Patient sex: F
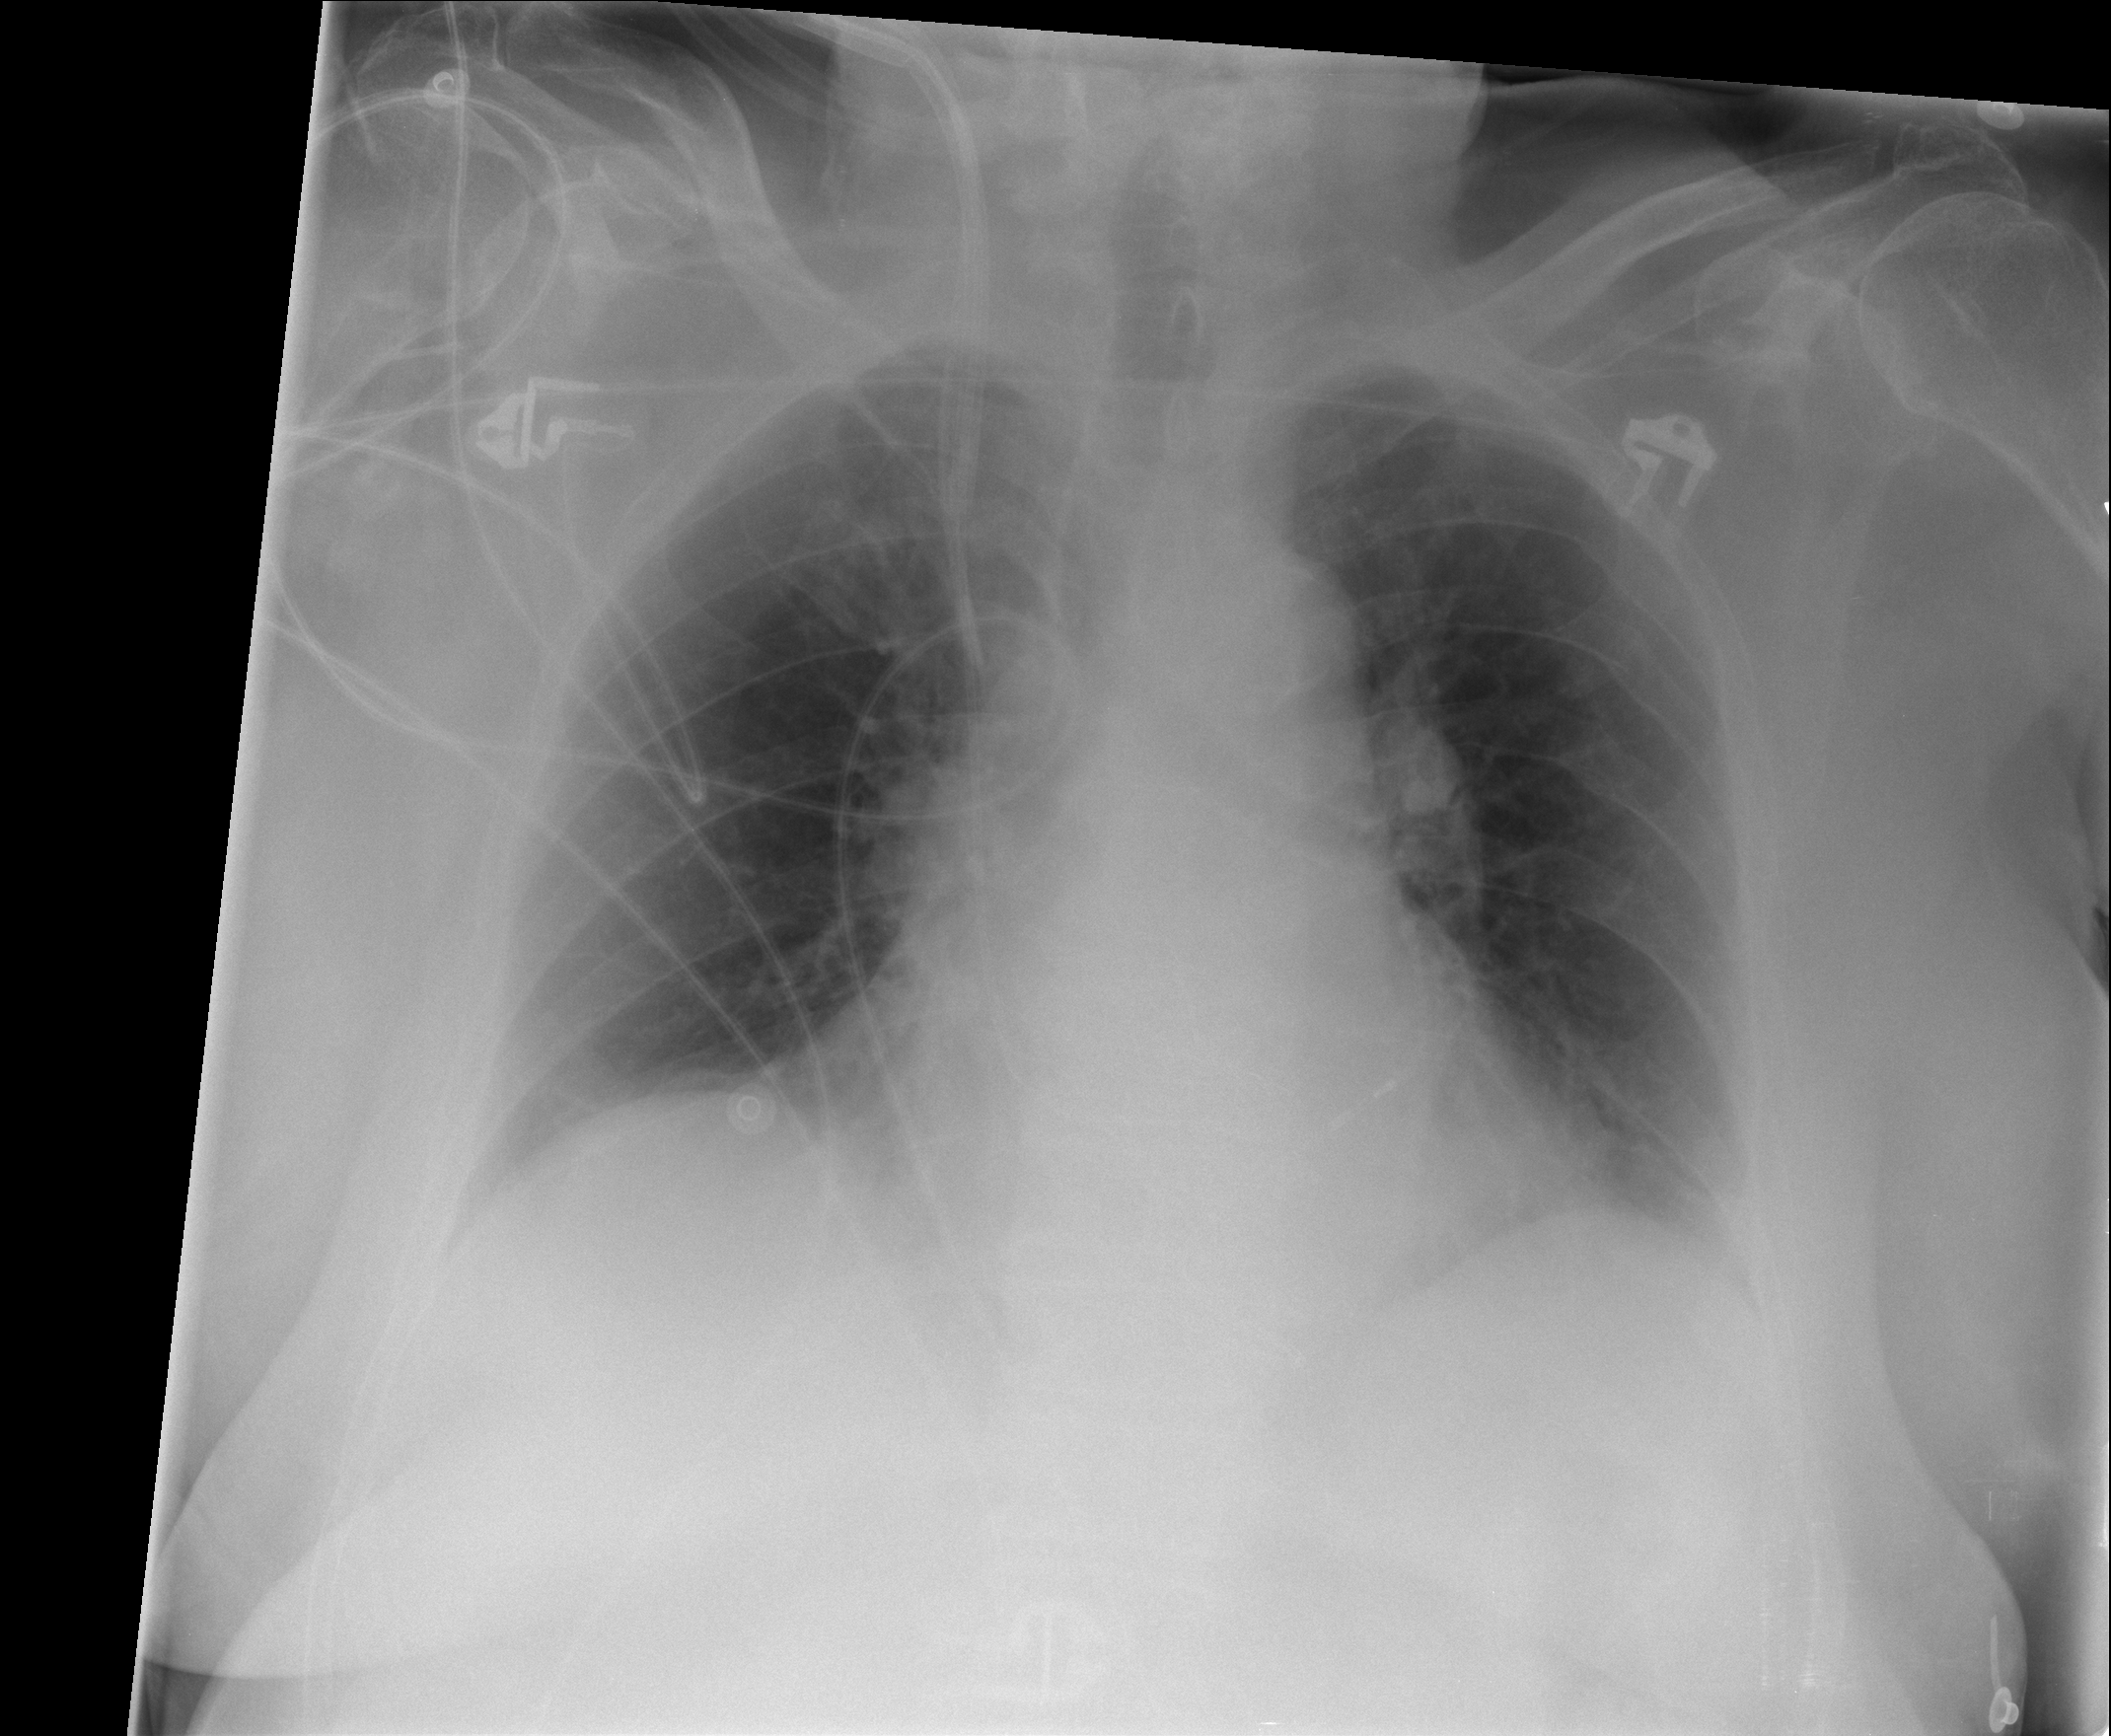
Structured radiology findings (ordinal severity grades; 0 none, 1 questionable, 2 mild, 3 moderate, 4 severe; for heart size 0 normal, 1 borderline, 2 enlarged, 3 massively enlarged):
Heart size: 1
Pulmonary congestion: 2
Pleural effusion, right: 0
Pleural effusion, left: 0
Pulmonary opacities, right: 0
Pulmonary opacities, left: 0
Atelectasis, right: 0
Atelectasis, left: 0